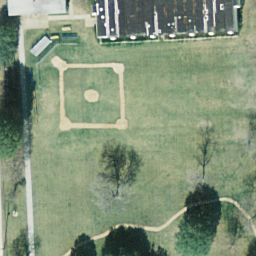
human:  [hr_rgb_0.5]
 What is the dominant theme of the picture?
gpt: baseball diamond